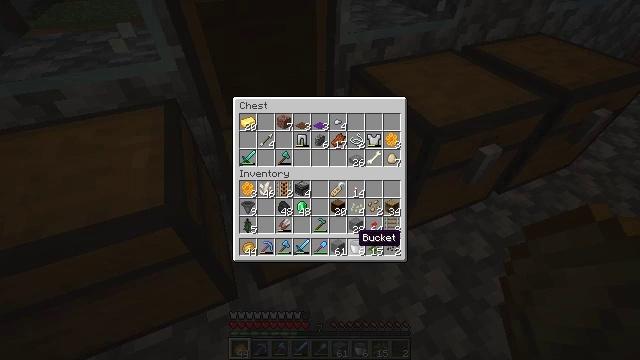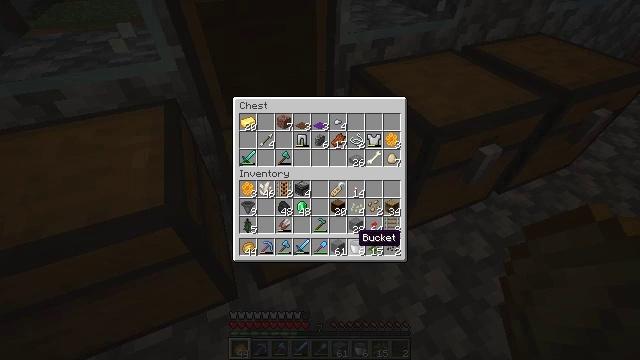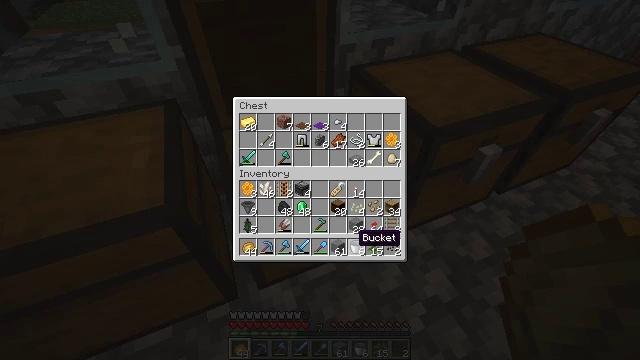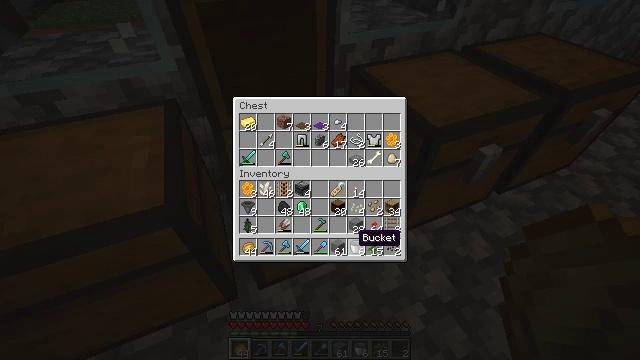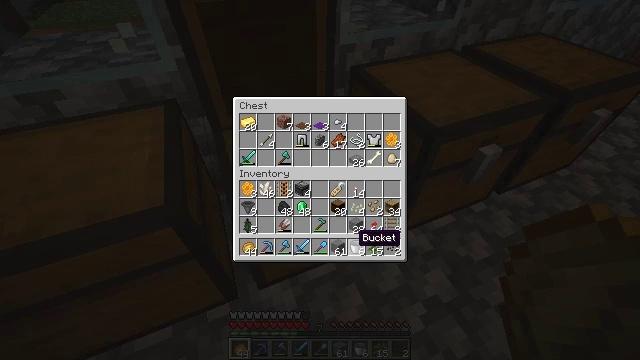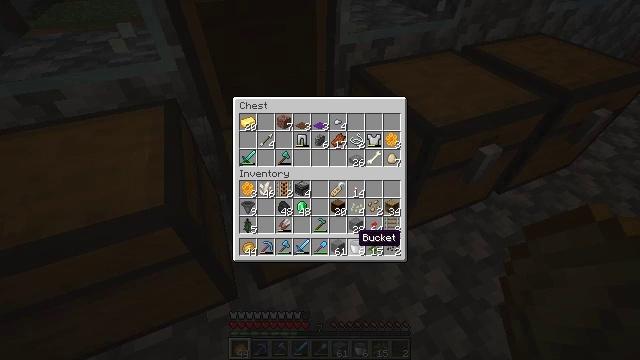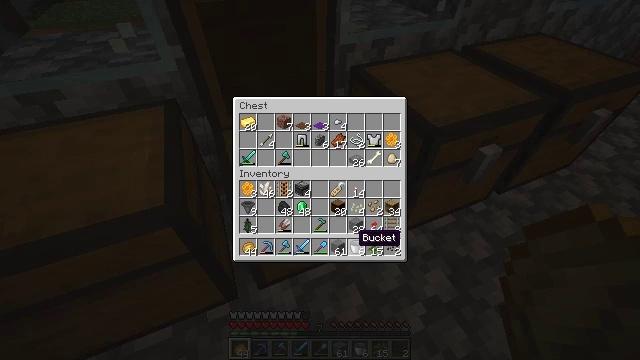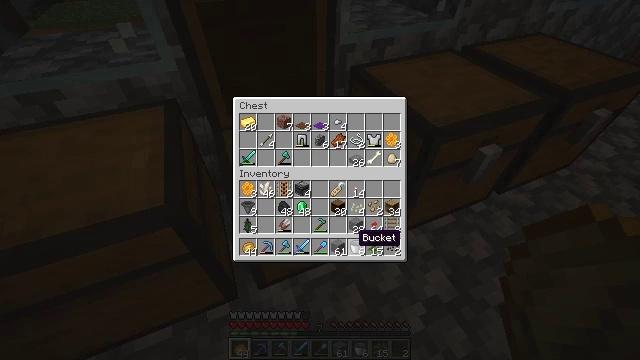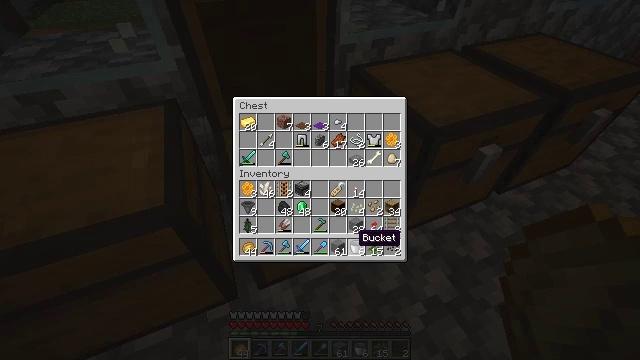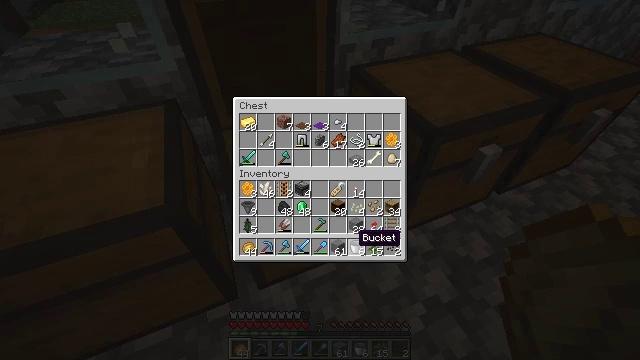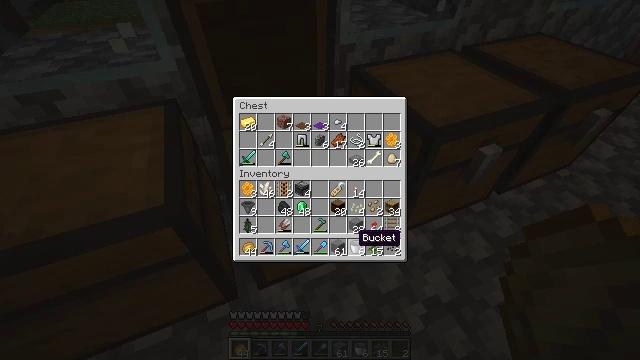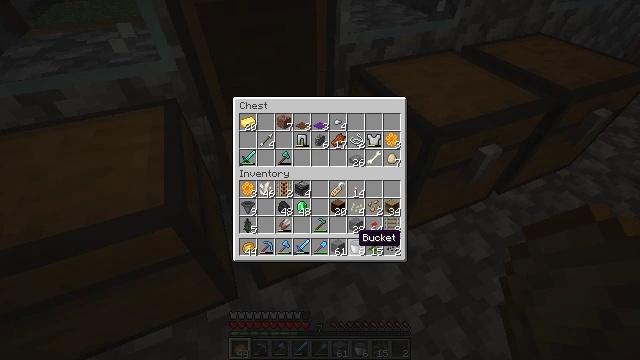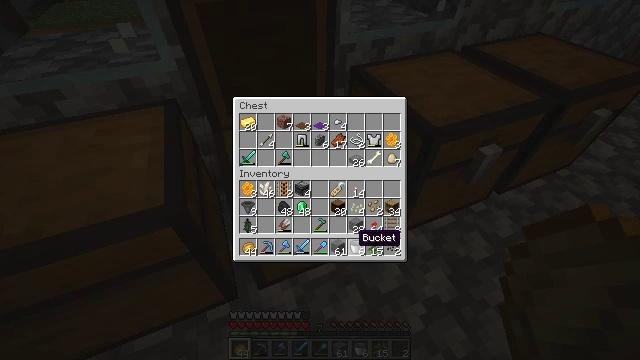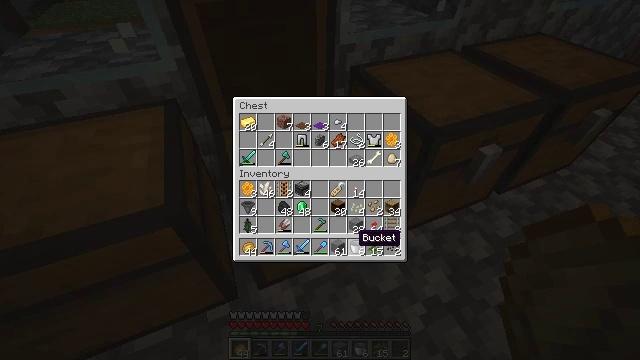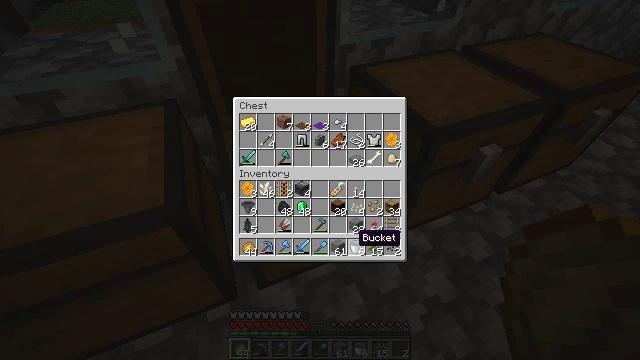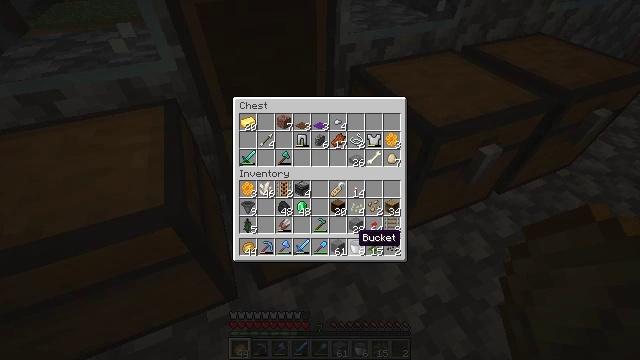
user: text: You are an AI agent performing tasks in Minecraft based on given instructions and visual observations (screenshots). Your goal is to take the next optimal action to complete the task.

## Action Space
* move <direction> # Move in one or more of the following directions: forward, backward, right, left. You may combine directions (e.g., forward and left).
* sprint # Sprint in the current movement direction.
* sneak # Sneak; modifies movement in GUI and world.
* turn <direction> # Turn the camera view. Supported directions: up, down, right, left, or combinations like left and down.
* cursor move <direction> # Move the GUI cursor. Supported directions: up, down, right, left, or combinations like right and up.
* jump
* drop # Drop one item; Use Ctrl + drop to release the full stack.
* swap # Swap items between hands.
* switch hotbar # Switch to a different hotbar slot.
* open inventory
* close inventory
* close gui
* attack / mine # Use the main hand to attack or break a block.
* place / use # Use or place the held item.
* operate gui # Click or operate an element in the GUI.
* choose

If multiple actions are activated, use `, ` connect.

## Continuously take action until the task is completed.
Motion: motion action
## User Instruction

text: Break the brewing stand to collect it.
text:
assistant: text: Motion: no_op
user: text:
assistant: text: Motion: no_op
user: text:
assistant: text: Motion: no_op
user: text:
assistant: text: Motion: no_op
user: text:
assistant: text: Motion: no_op
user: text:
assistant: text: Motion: no_op
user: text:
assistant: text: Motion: no_op
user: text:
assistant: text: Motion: no_op
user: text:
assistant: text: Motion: no_op
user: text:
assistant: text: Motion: no_op
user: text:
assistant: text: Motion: no_op
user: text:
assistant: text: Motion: no_op
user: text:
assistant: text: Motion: no_op
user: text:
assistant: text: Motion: no_op
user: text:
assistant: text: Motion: no_op
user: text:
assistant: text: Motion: no_op
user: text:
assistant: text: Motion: no_op
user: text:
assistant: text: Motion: no_op
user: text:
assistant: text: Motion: no_op
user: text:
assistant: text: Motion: no_op
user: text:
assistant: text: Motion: no_op
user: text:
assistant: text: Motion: no_op
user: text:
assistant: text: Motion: no_op
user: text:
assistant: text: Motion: no_op
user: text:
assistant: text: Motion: no_op
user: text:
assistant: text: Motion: no_op
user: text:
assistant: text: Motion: no_op
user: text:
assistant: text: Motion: no_op
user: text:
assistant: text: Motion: no_op
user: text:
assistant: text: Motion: no_op